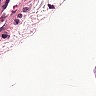
Metastatic tissue present: no